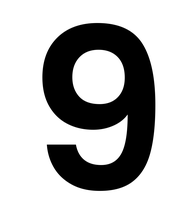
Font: Poppins-SemiBold